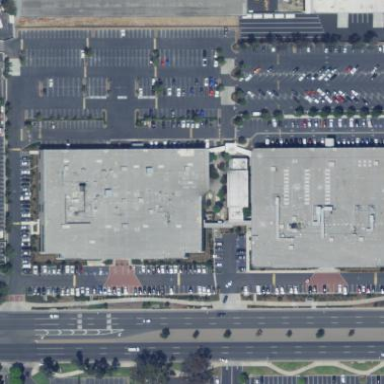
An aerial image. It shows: Office building.